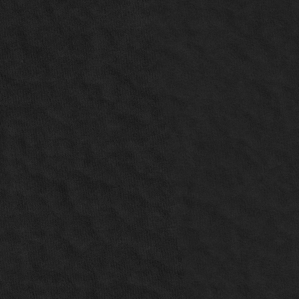
Label: non_frost